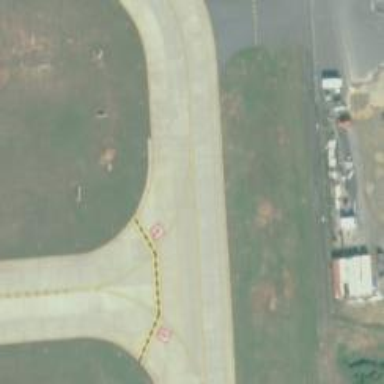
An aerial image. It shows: Image of taxiway at airport.